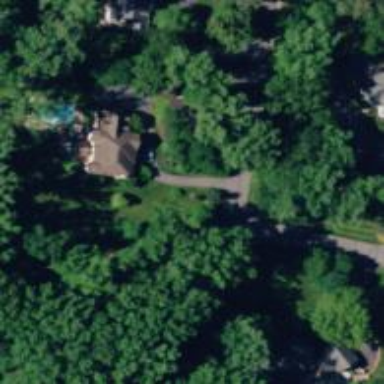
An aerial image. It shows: Driveway leading to service road.